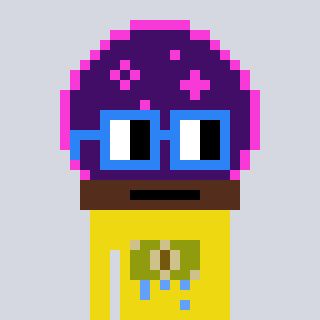
a pixel art character with square blue glasses, a crystalball-shaped head and a yellow-colored body on a cool background